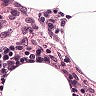
Metastatic tissue present: no